Question: I want retrieve Data from meal table (json data schema) to a table form in the browser. The retrievement works but unfortunately I do not know how to retrieve the data of the weekdays from my meal table and show them in the table.
How can I retrieve Monday, Tuesday, Wednesday, Thursday and Friday???
JSON DATA SCHEMA:
// 20200901152958
// http://localhost:8080/mealtable/weekly/1
'''
{
"id": 1,
"calendarWeek": 1,
"mealTableWeek": {
"Monday": {
"id": 4,
"name": "Burger",
"type": "fleischhaltig",
"price": 2.60
},
"Tuesday": {
"id": 3,
"name": "Reishanchenpfanne",
"type": "fleischhaltig",
"price": 2.60
},
"Wednesday": {
"id": 1,
"name": "Vollkornnudeln",
"type": "vegan",
"price": 2.30
},
"Thursday": {
"id": 5,
"name": "Kartoffelpuree",
"type": "vegetarisch",
"price": 2.30
},
"Friday": {
"id": 2,
"name": "Falafel",
"type": "vegan",
"price": 1.90
}
}
}
'''
MealTablWeekComponent.vue:
'''
<template>
<div class="container">
<h3>Meal Table</h3>
<div class="container">
<table class="table">
<thead>
<tr>
<th scope="col">#</th>
<th>Meal</th>
<th>Type</th>
<th>Price in $</th>
</tr>
</thead>
<tbody>
<tr v-for="d in mealTables.mealTableWeek" v-bind:key="d.id">
<th></th>
<td>{{d.name}}</td>
<td>{{d.type}}</td>
<td>{{d.price}}</td>
</tr>
</tbody>
</table>
</div>
</div>
</template>
<script>
import MealTableDataService from "@/service/MealTableDataService";
export default {
name: "MealTableWeekComponent",
data() {
return {
mealTables: {
id: " ",
mealTableWeek: {
name: {
id: " ",
name: " ",
type: " ",
price: " "
}
}
}
};
},
methods: {
refreshMealTable() {
const id = this.$route.params.id;
MealTableDataService.retrieveMealTableById(id)
.then(response => {
console.log(response)
this.mealTables = response.data;
});
}
},
created() {
this.refreshMealTable();
}
};
</script>
<style scoped lang="scss">
</style>
'''
View in the Browser:

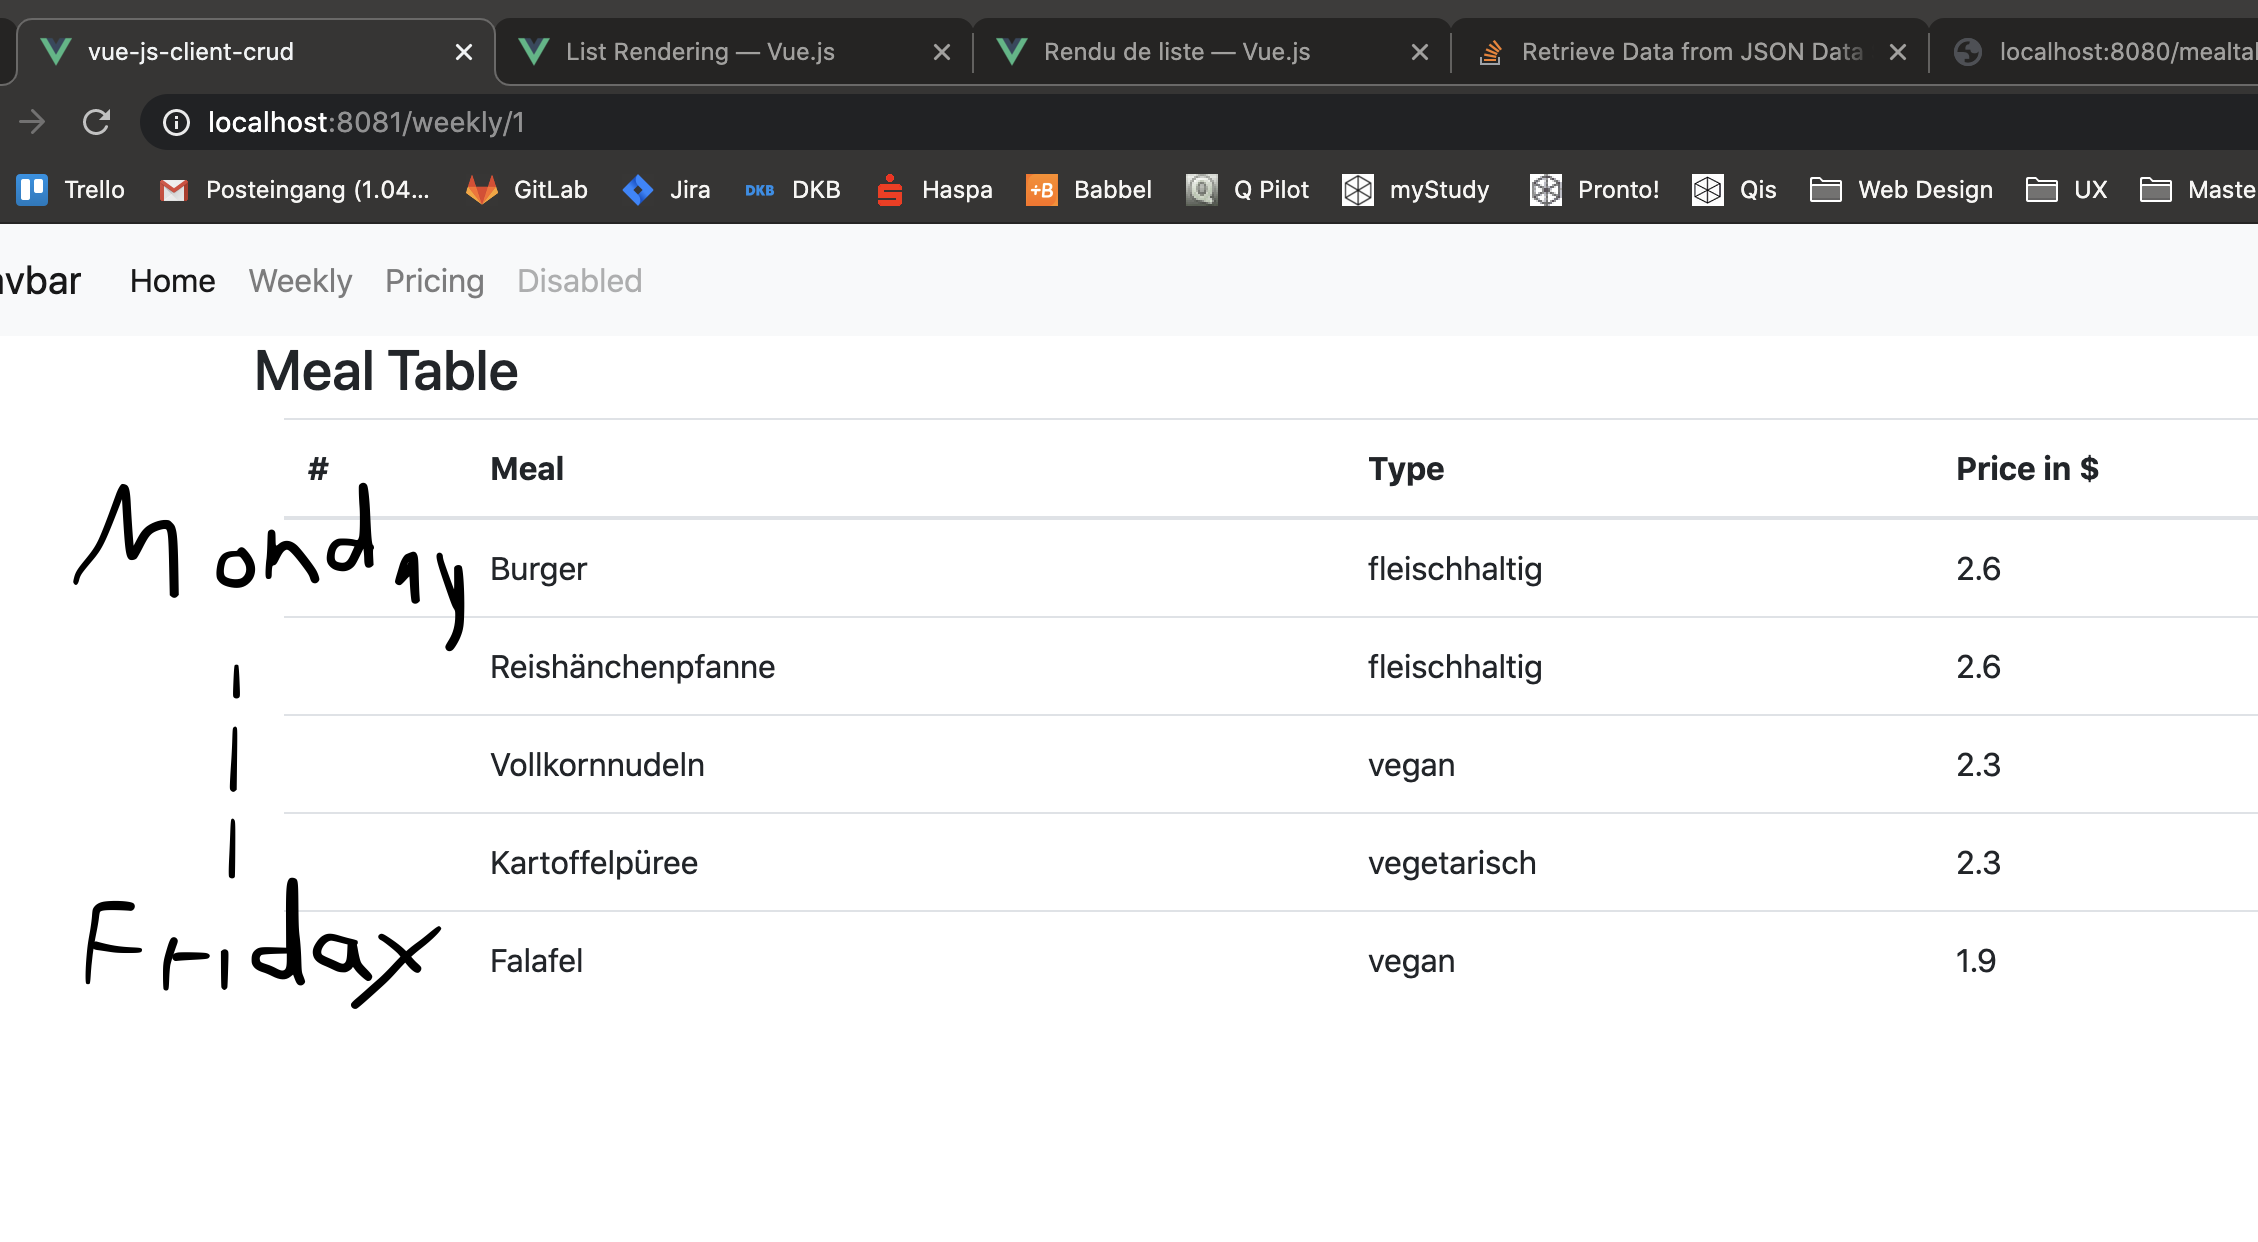
Answer: '''
<tr v-for="(d, key) in mealTables.mealTableWeek" v-bind:key="d.id">
<td>{{key}}</td>
<td>{{d.name}}</td>
<td>{{d.type}}</td>
<td>{{d.price}}</td>
</tr>
'''